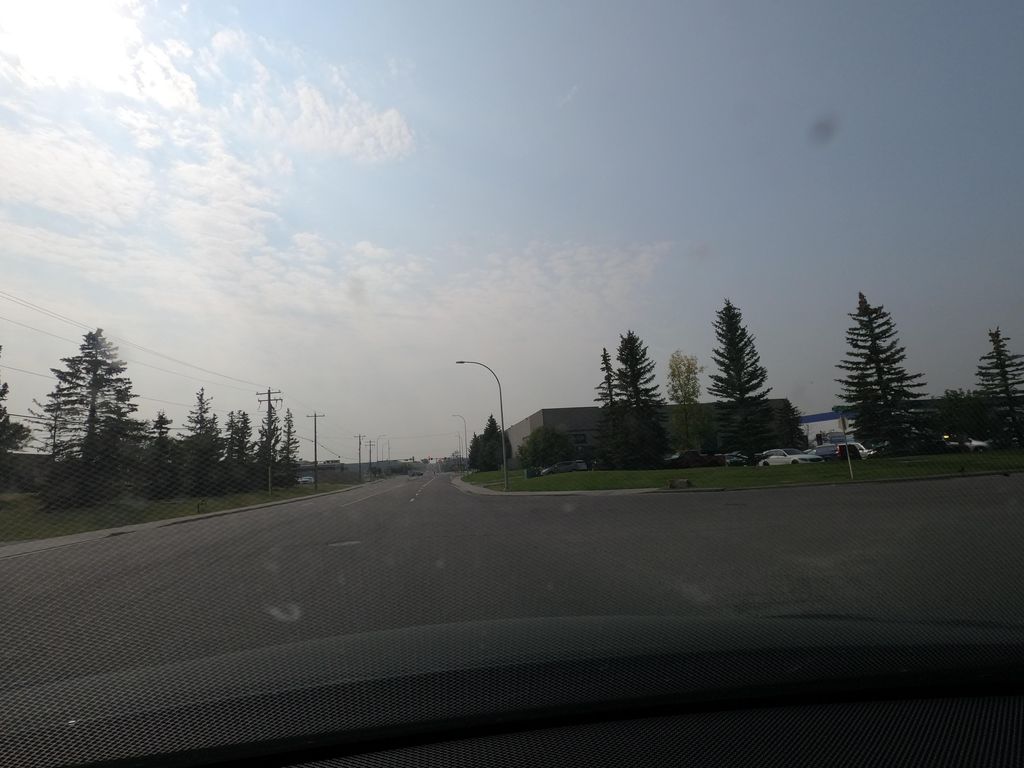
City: calgary